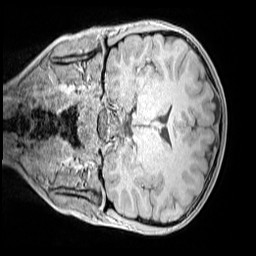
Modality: MP2RAGE
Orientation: coronal
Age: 10
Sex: female
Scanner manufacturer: siemens
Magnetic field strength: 3 T
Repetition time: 4 s
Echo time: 0.00299 s